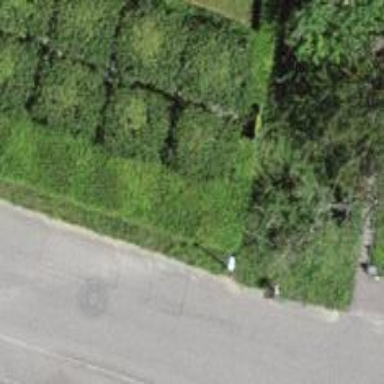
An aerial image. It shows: Shrub in its natural environment.